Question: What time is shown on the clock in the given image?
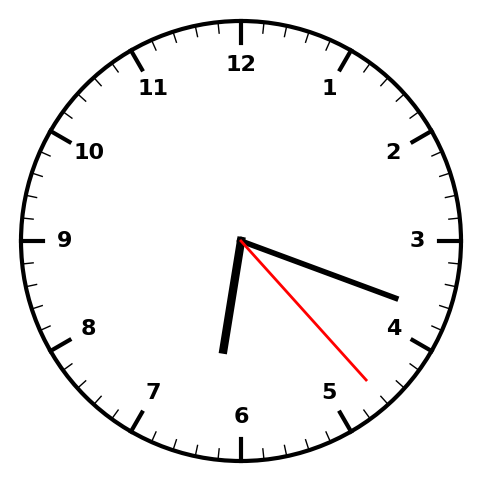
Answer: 06:18:23